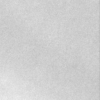
Label: not_dusty